Aerial crown-view tile of a tropical tree (Barro Colorado Island, Panama), acquired 20240813:
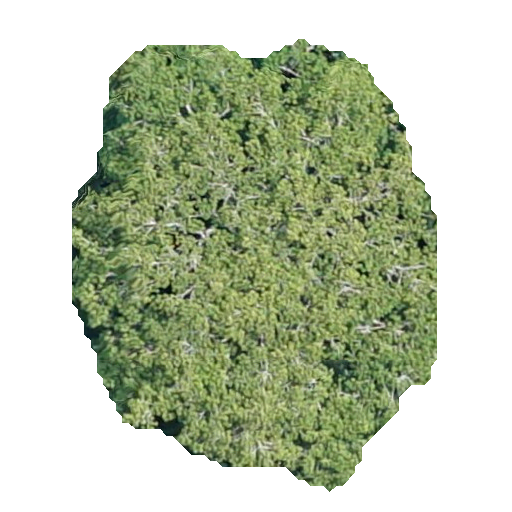
Species: Sterculia apetala
GBIF accepted scientific name: Sterculia apetala
Crown area: 194.013 m²